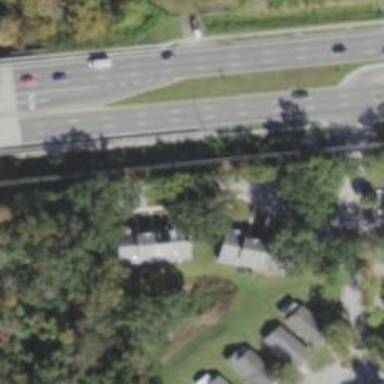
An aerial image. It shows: Service road with sidewalk on the left.